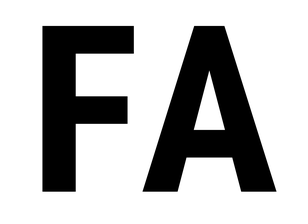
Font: Roboto_Condensed_Bold